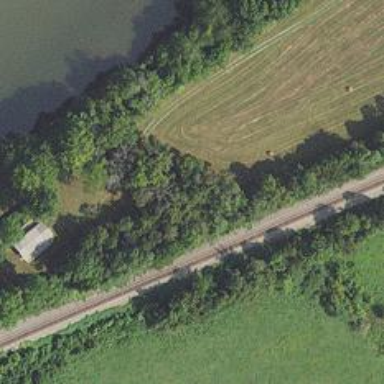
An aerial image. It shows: Culvert tunnel.